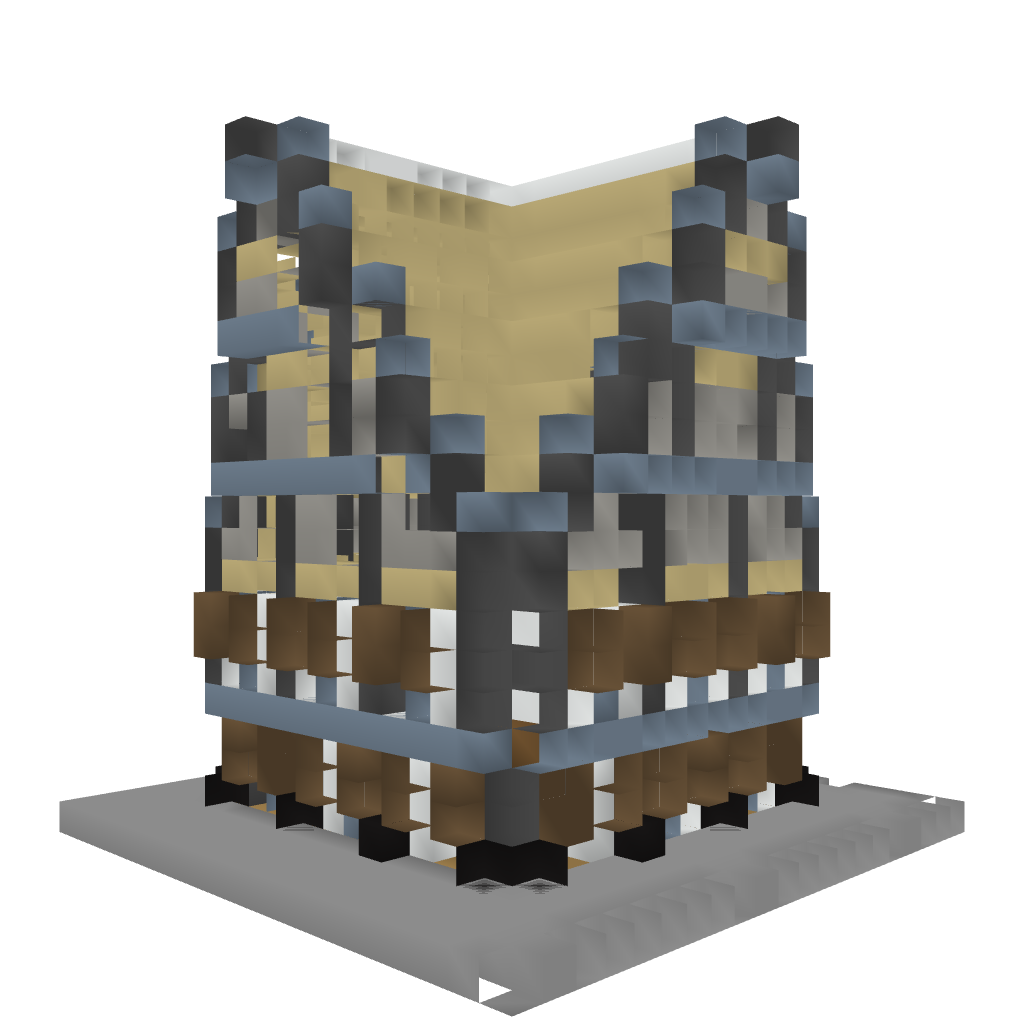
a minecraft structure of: EWB's Medieval House